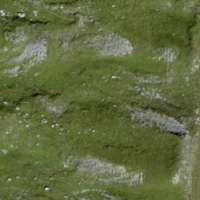
EUNIS habitat code: 25
Species observed at this site:
Saxifraga biflora